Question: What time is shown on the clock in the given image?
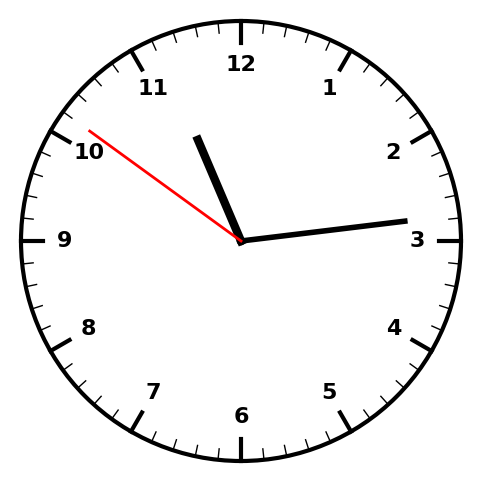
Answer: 11:13:51